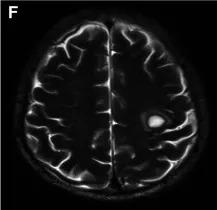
Contrast-enhanced T1WI.
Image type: radiology (mri)